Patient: sex F, age 75
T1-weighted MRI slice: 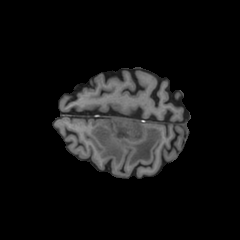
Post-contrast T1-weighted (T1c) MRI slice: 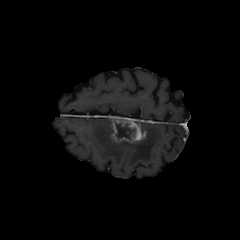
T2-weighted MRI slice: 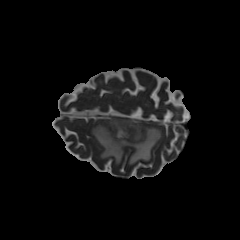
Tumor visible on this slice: yes
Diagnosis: Glioblastoma, IDH-wildtype
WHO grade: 4